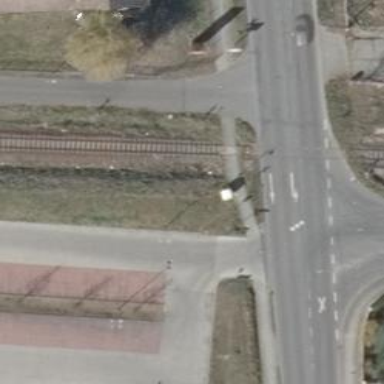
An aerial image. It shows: Railway crossing.